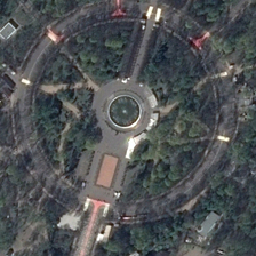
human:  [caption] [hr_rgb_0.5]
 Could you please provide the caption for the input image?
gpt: In the woods there is a round square with radial passages.

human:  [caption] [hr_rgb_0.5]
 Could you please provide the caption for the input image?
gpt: this round square lies in the wood surrounded by a traffic cirlcle .

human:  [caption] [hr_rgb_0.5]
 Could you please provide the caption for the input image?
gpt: The circular square with radial paths is surrounded by forest.

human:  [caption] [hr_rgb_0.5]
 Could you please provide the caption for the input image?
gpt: A round square with several radial paths is surrounded by wood.

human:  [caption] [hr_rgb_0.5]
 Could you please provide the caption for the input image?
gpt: There is a round square in the forest with radial paths.